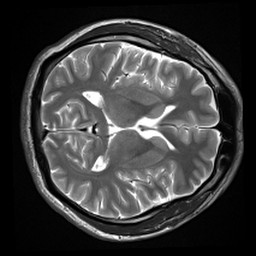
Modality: inplaneT2
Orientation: axial
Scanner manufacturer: siemens
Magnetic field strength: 3 T
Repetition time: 7.02 s
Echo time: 0.069 s